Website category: movie
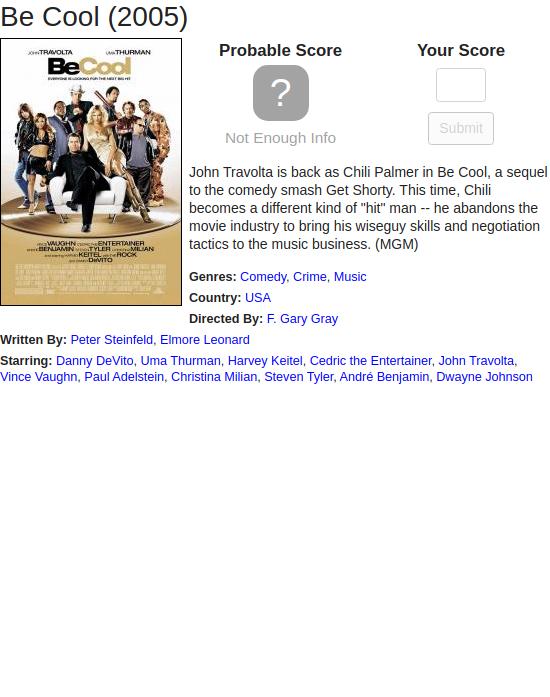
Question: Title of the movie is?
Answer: Be Cool

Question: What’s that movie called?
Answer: Be Cool

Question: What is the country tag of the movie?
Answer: USA

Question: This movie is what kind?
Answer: Comedy

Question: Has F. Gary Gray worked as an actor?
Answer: no

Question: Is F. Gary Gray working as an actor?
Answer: no

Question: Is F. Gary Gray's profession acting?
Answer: no

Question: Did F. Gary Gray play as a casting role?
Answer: no

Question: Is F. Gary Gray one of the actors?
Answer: no

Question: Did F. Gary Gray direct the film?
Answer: yes

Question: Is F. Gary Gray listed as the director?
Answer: yes

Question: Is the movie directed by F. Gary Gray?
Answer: yes

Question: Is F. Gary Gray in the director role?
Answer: yes

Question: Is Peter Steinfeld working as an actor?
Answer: no

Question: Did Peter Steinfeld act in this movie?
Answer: no

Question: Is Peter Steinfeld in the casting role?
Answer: no

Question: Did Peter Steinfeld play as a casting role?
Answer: no

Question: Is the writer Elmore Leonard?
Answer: yes

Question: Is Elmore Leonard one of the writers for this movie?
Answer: yes

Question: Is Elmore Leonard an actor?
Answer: no

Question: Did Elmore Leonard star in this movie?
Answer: no

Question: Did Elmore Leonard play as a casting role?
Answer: no

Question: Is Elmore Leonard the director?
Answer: no

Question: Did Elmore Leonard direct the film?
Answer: no

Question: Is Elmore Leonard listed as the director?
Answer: no

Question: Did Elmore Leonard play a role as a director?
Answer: no

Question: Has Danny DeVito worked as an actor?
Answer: yes

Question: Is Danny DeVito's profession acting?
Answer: yes

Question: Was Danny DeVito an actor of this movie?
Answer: yes

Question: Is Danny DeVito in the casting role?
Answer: yes

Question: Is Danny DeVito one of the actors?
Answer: yes

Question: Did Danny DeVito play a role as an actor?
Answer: yes

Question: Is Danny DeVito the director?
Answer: no

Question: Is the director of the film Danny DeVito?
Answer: no

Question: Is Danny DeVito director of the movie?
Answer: no

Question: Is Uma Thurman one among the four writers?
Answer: no

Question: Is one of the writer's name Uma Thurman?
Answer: no

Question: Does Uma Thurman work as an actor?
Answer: yes

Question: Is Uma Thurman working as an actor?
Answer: yes

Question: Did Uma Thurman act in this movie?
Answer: yes

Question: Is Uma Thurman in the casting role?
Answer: yes

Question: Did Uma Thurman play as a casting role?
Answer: yes

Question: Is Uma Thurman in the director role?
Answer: no

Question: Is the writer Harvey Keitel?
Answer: no

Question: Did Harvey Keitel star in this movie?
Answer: yes

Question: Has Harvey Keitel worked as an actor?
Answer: yes

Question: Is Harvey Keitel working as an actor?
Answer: yes

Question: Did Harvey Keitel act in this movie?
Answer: yes

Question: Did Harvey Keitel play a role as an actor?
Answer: yes

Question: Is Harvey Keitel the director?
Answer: no

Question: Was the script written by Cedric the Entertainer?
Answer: no

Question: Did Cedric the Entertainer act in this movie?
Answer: yes

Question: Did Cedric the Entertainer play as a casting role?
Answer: yes

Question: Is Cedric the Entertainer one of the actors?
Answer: yes

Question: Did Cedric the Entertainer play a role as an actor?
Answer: yes

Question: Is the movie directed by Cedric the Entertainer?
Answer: no

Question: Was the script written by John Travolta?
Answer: no

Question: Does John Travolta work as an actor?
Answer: yes

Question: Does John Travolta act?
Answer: yes

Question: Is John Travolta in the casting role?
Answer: yes

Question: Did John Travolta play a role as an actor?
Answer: yes

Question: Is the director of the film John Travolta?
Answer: no

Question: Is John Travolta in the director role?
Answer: no

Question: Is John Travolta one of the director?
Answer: no